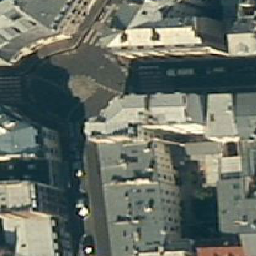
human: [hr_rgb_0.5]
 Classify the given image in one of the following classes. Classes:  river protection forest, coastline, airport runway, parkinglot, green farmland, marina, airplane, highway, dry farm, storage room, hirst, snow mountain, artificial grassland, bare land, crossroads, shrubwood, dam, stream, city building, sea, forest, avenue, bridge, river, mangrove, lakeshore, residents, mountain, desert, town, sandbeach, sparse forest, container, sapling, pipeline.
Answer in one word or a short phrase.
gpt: city building